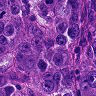
Metastatic tissue present: yes